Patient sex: M
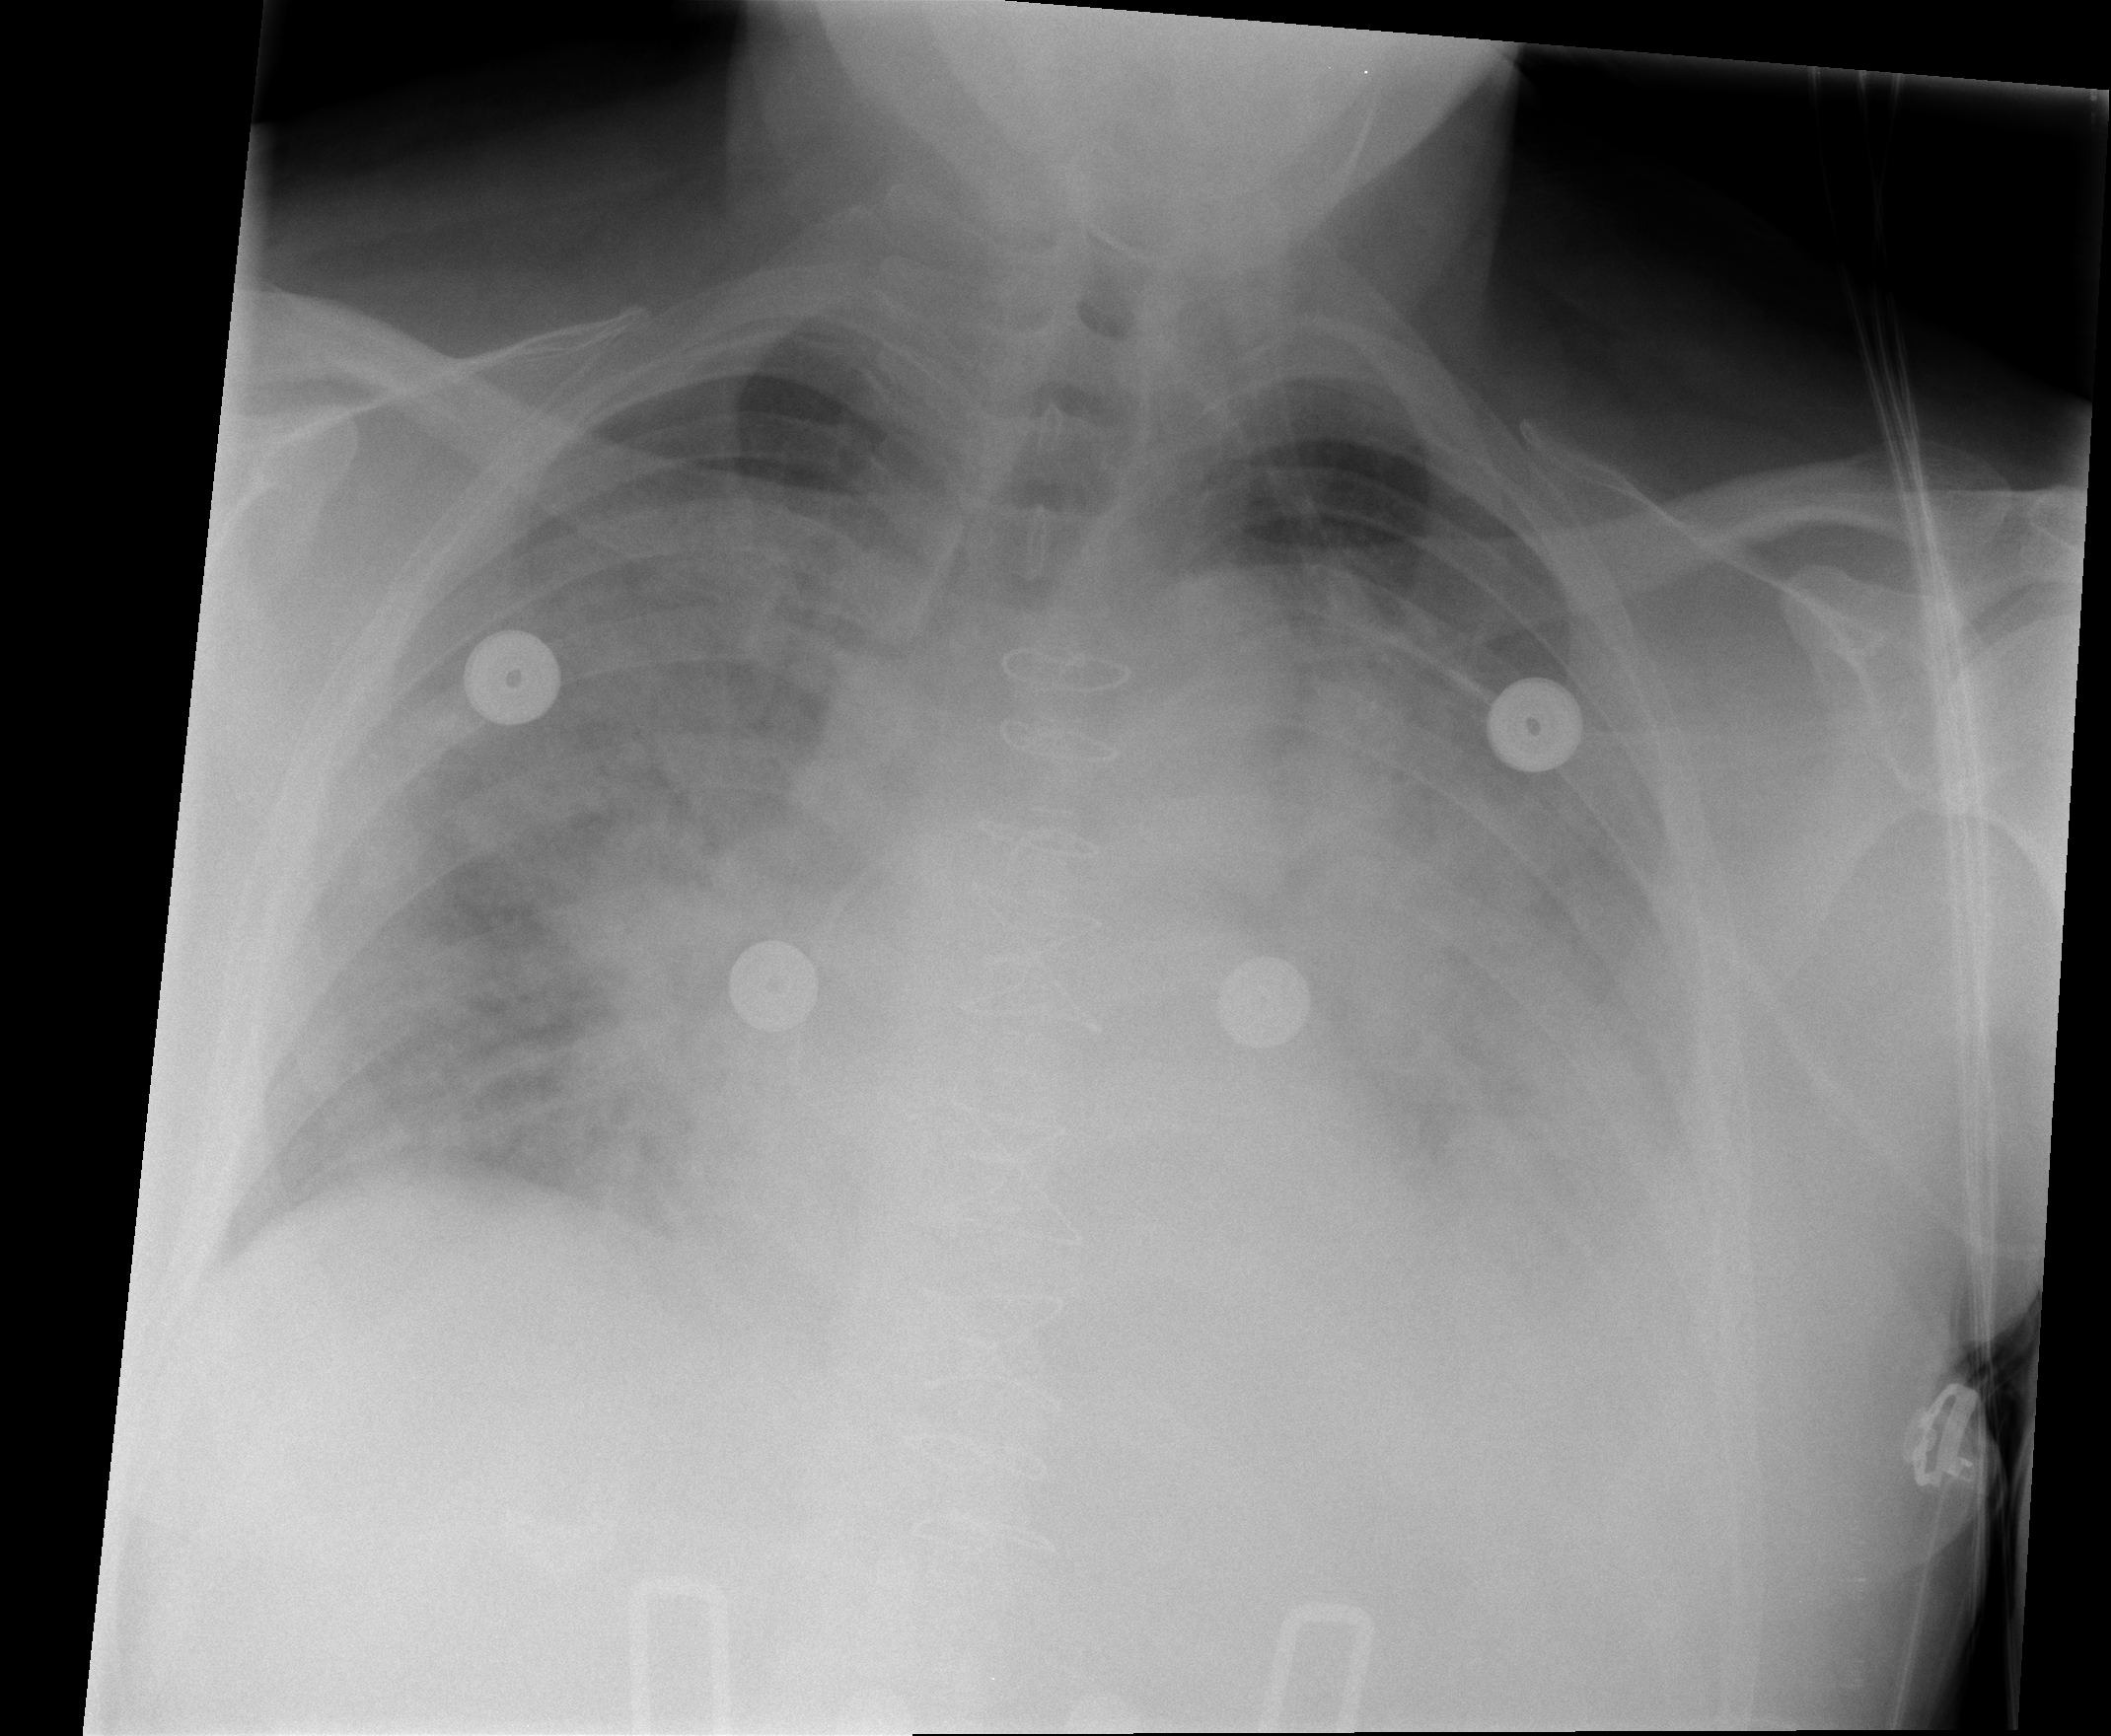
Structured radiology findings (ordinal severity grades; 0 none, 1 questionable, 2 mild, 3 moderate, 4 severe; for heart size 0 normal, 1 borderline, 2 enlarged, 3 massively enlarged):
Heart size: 2
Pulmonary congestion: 4
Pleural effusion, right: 0
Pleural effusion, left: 3
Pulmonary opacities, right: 4
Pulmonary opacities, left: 4
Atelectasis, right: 2
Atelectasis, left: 2